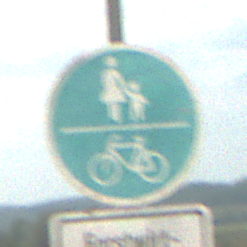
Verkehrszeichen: GemeinsamerGehUndRadweg
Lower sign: BesondereFahrzeugeUndTransportgueter7
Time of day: MorningAfternoon
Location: Outdoor (Beach)
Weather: PartlyCloudy
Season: NotSpecified
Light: Natural